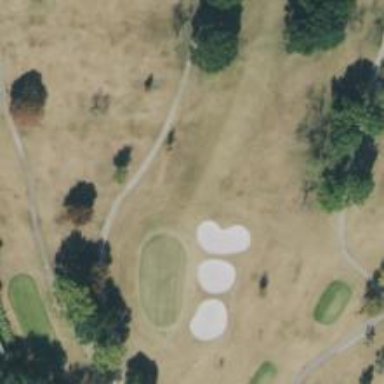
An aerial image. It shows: Path for both road and golf.